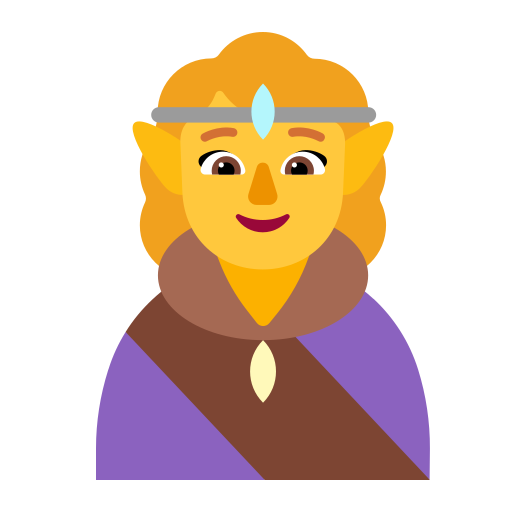
woman elf flat default